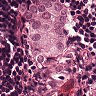
Metastatic tissue present: yes